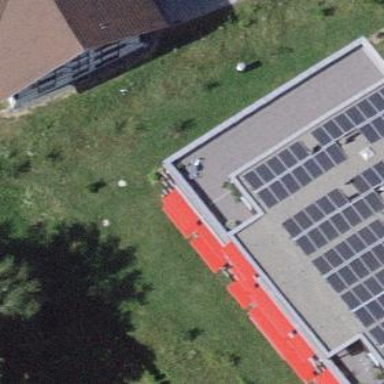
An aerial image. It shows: Solar power generator using photovoltaic method with solar photovoltaic panel types.